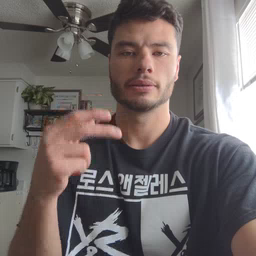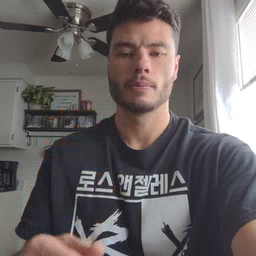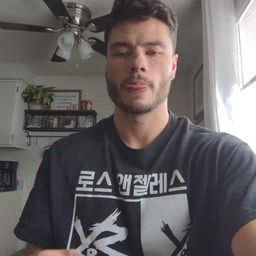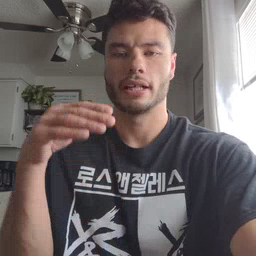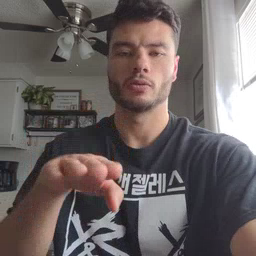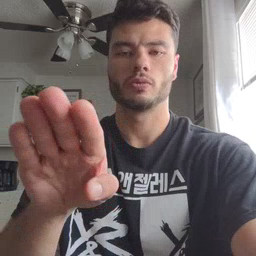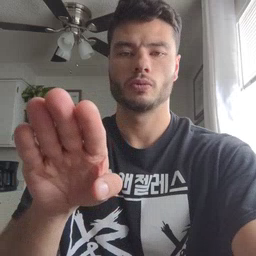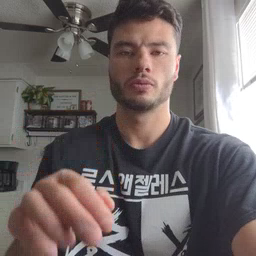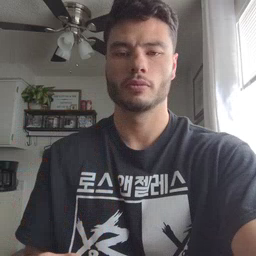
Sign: into